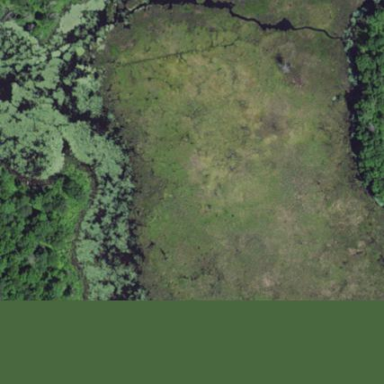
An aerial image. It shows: Marshy wetland area.